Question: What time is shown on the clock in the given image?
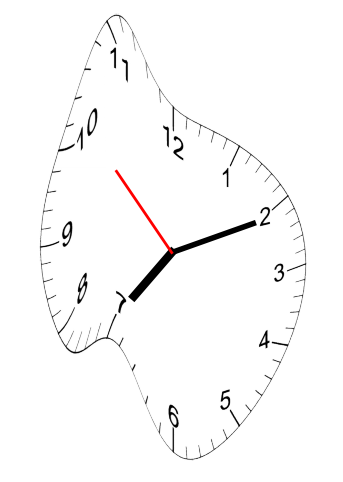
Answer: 07:10:52